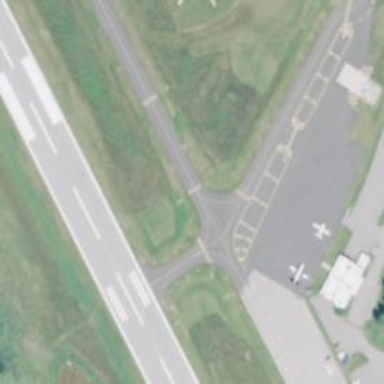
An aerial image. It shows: View of taxiway at the airport.